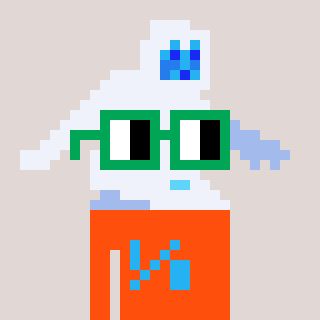
a pixel art character with square green glasses, a yeti-shaped head and a orange-colored body on a warm background